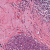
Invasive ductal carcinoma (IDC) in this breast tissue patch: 1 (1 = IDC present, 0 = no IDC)